Field crop: tomato
Growth stage: 1
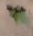
Species: solanum